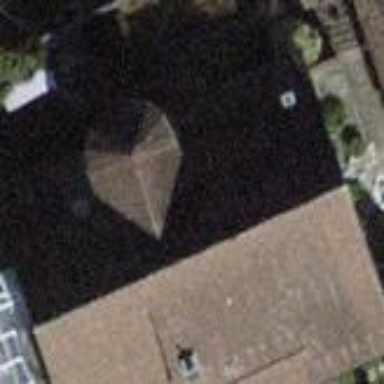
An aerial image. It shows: Building with tiled roof.